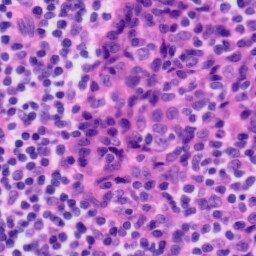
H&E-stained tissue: Tonsil